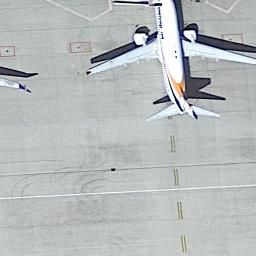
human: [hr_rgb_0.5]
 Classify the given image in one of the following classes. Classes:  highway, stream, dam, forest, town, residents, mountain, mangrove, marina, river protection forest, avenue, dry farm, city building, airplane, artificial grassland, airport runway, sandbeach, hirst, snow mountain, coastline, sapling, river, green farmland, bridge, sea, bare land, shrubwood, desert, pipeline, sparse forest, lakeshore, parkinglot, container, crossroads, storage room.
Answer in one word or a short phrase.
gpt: airplane